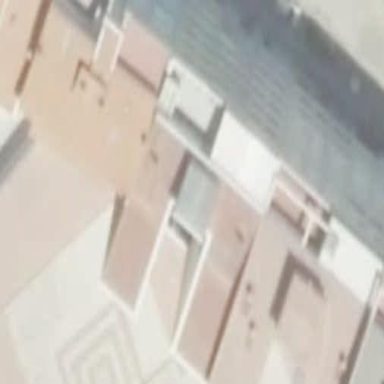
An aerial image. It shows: Part of building.